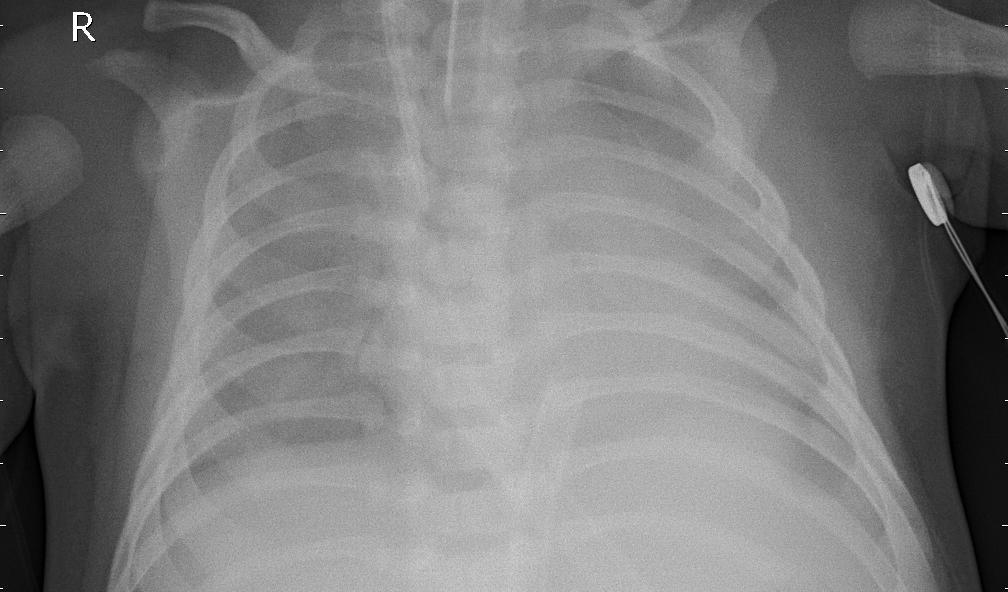
Diagnosis: PNEUMONIA